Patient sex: M
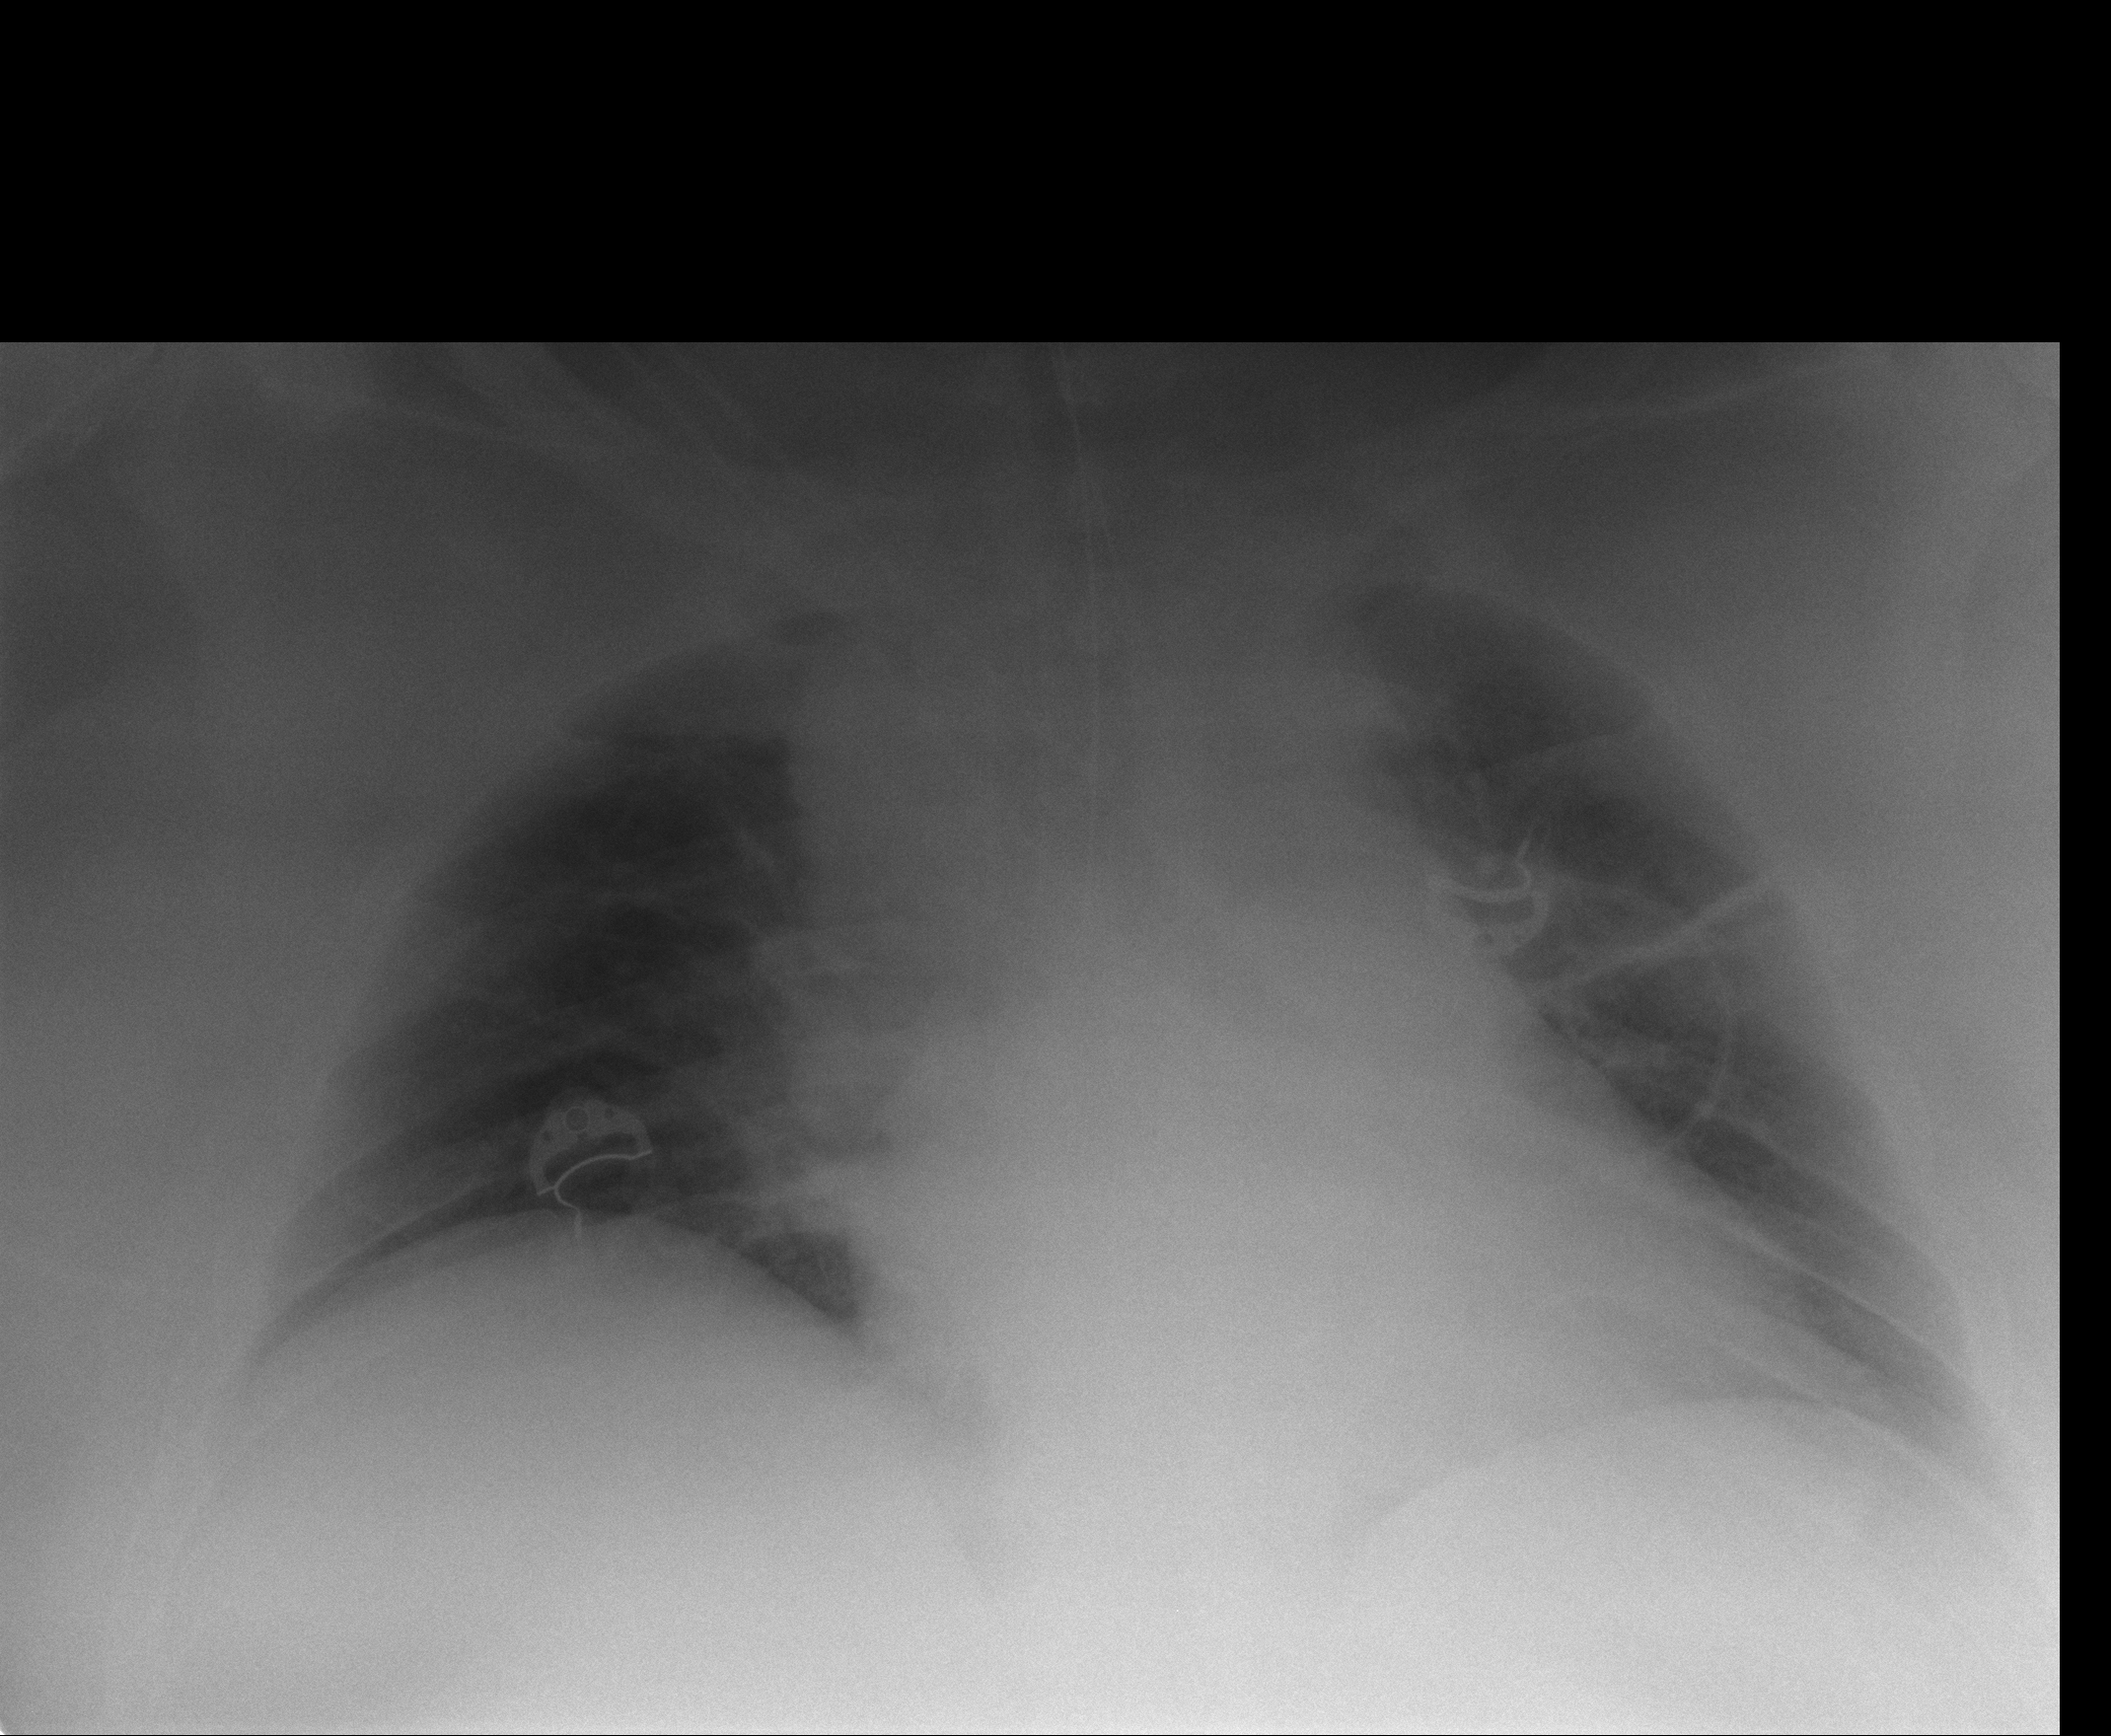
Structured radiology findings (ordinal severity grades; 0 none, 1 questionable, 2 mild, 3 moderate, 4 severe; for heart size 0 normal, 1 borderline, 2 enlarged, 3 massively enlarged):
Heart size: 0
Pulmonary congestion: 0
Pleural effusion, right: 0
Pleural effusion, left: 0
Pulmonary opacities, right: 0
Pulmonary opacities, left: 0
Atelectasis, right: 1
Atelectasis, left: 1